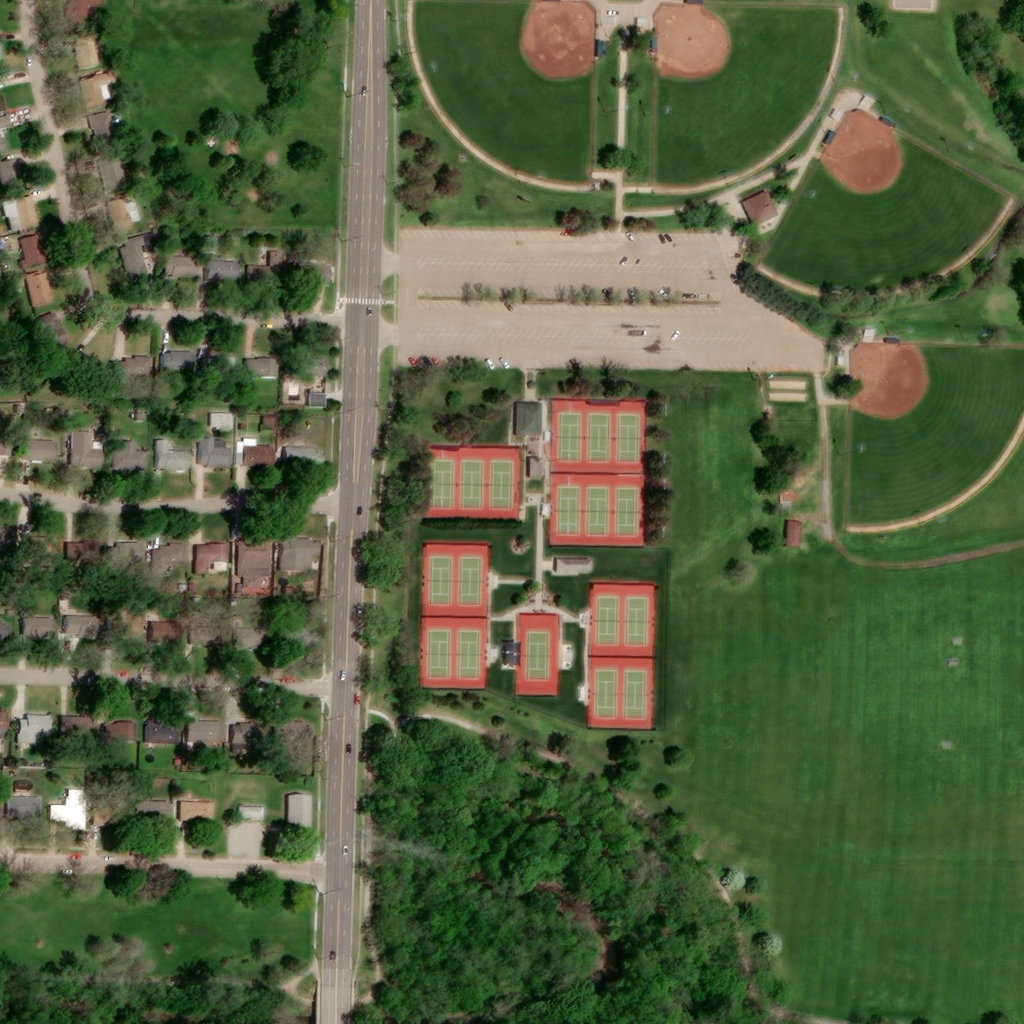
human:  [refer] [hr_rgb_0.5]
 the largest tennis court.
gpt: <box>[[39, 38, 66, 71, 0]]</box>